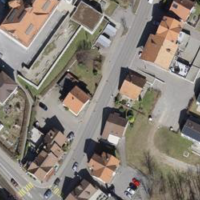
EUNIS habitat code: 55
Species observed at this site:
Lithospermum officinale
Sorbus aucuparia
Phalaris arundinacea
Filipendula ulmaria